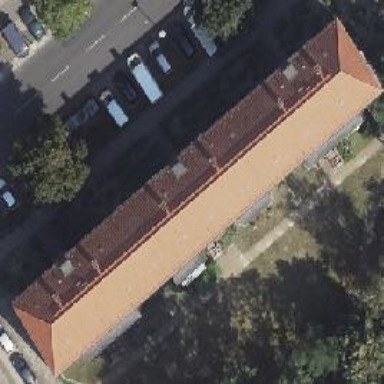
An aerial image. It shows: Hipped roof on apartment building.